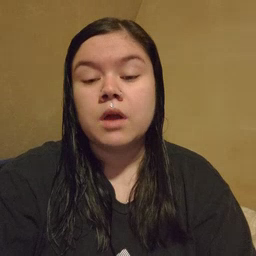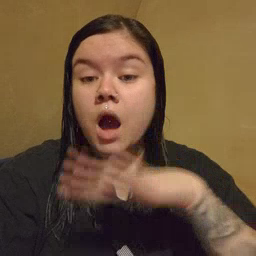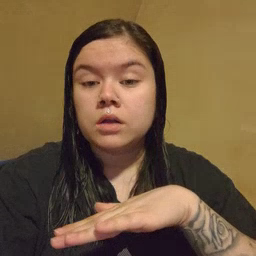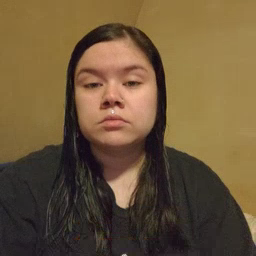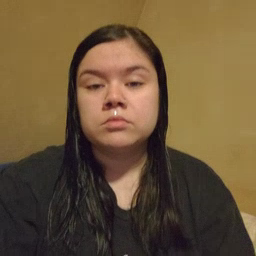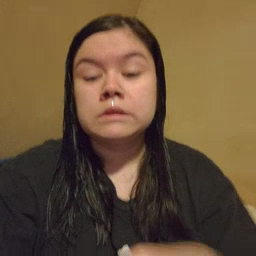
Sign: on